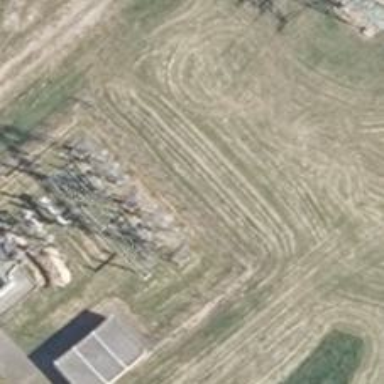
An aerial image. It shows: Three cables of power line.